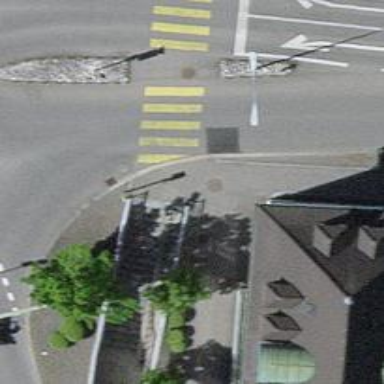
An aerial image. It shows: Footway made of cobblestone.